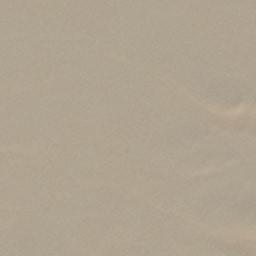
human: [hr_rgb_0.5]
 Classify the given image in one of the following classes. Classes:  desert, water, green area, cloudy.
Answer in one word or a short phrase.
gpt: desert